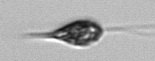
Label: Euglena